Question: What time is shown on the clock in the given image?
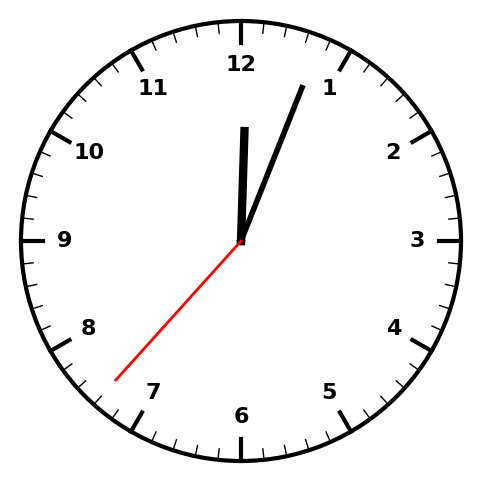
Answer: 12:03:37